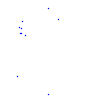
Particle: proton